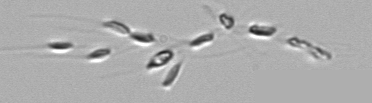
Label: Dinobryon